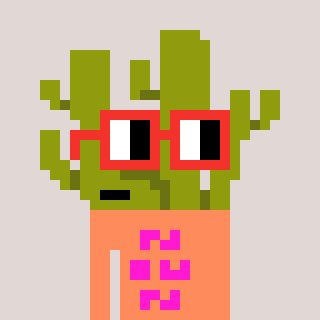
a pixel art character with square red glasses, a cactus-shaped head and a peachy-colored body on a warm background